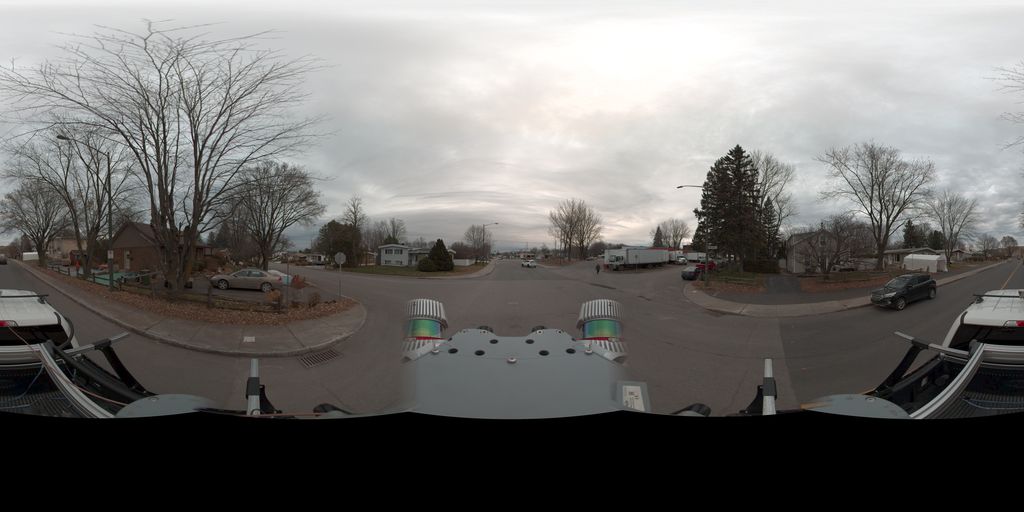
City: quebec_city